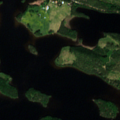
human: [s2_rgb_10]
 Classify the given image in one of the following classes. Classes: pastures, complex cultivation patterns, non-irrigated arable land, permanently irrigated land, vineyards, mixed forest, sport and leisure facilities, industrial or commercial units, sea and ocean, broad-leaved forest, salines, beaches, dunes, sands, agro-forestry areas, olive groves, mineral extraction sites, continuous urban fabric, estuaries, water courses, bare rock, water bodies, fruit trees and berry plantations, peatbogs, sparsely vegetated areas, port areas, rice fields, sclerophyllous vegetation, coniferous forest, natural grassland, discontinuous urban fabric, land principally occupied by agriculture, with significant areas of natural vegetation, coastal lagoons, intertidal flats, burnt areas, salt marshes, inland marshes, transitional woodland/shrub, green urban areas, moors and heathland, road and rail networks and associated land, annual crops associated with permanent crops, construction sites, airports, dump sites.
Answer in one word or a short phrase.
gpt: coniferous forest, mixed forest, water bodies